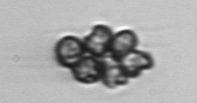
Label: Corymbellus